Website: home-depot
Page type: cart
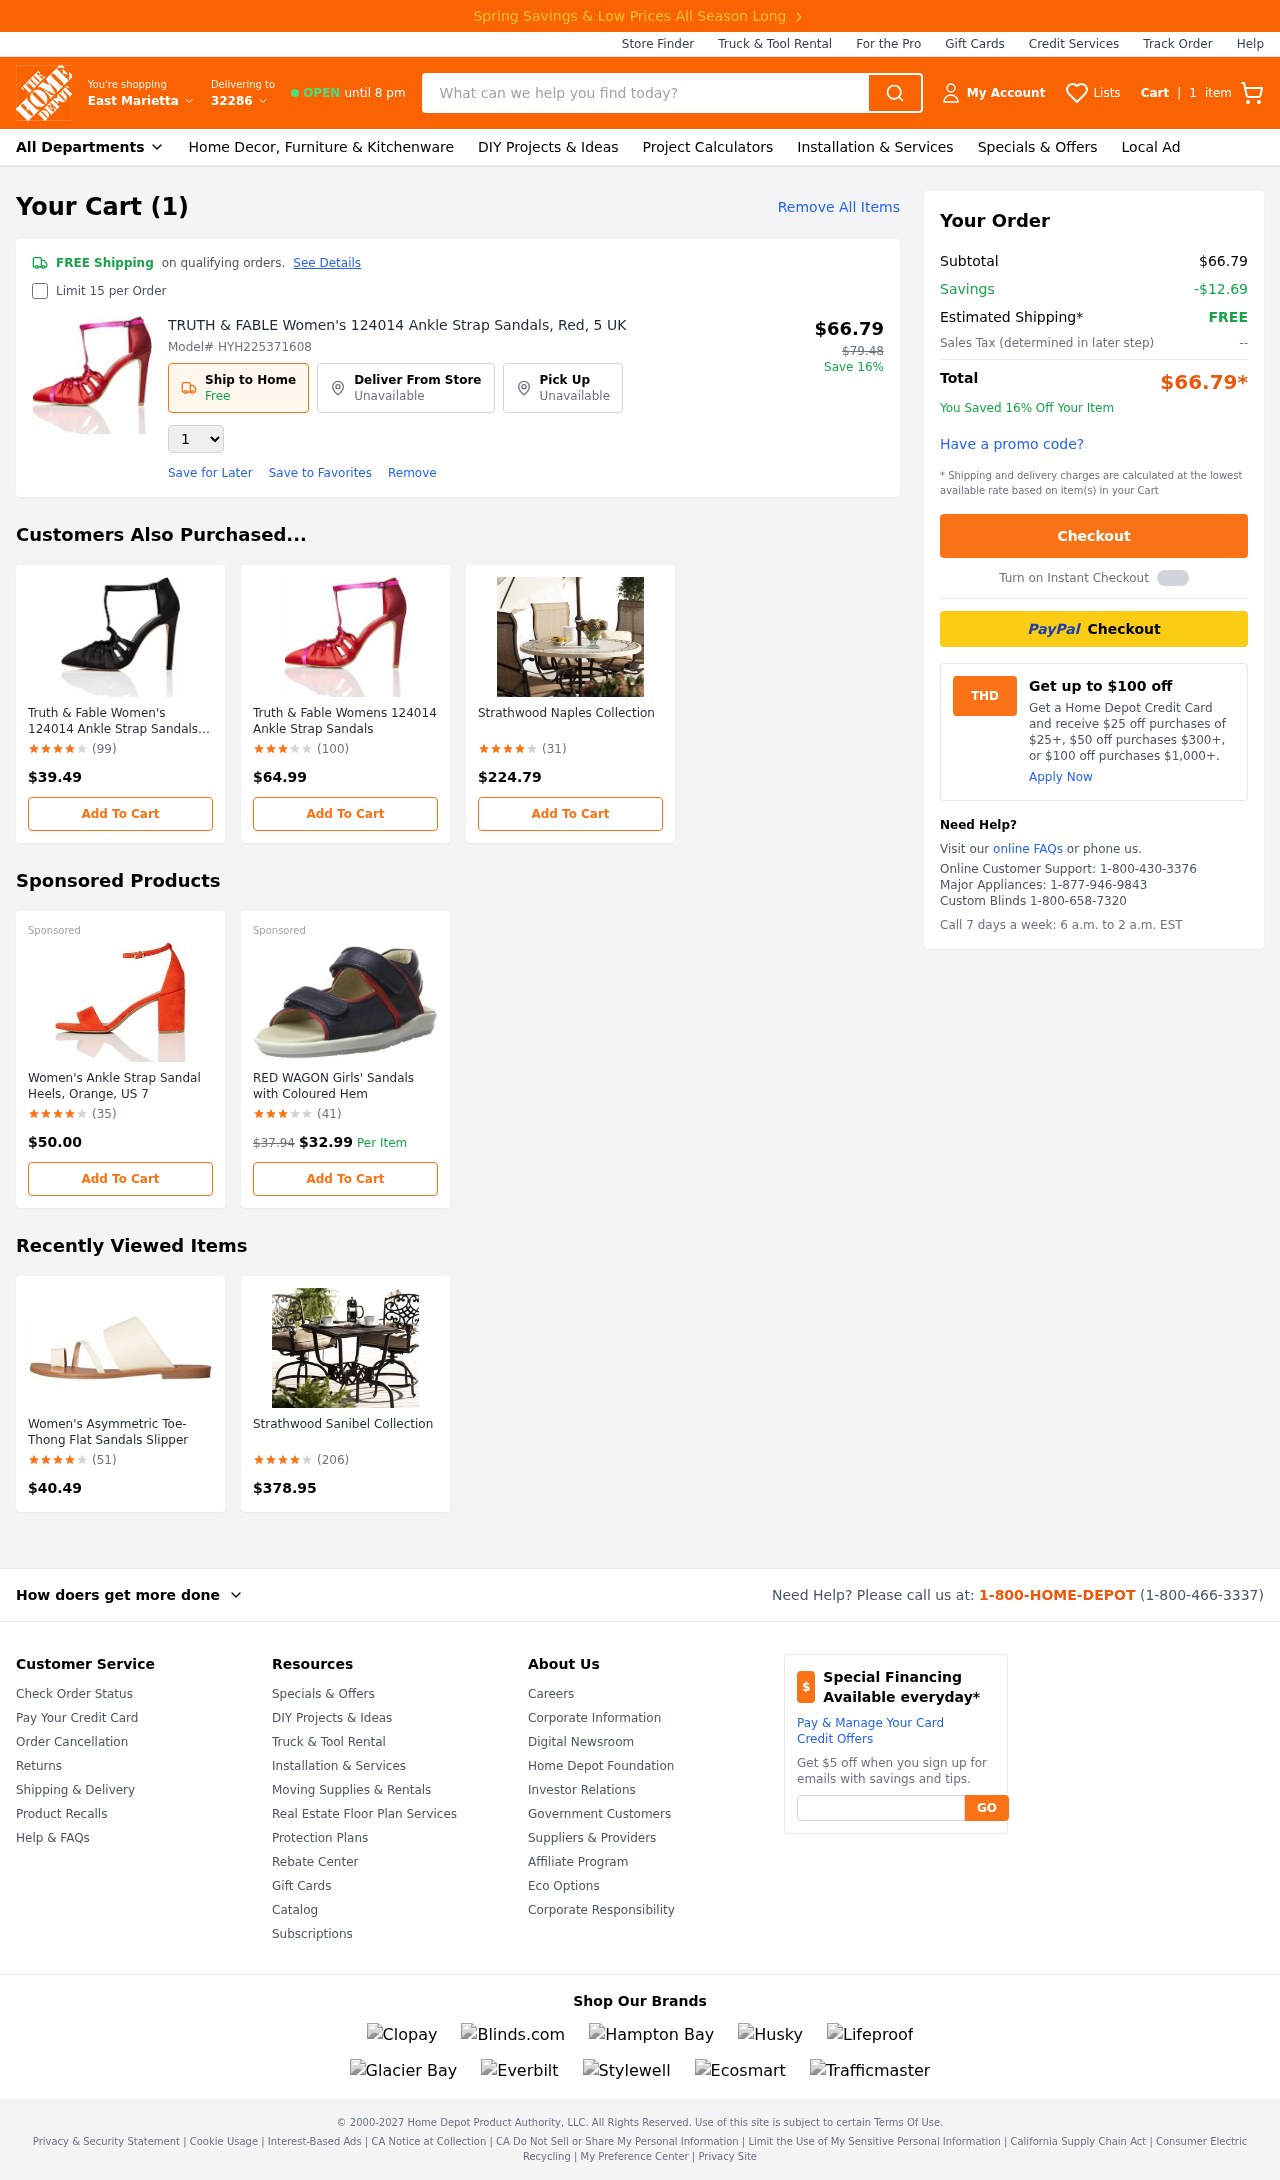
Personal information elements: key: PII_POSTCODE
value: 32286
Product elements: key: PRODUCT1_NAME
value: TRUTH & FABLE Women's 124014 Ankle Strap Sandals, Red, 5 UK
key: PRODUCT1_PRICE
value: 66.79
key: PRODUCT1_QUANTITY
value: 1
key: PRODUCT2_NAME
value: Truth & Fable Women's 124014 Ankle Strap Sandals, Black, 8 us
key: PRODUCT2_NUM_RATINGS
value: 99
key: PRODUCT2_PRICE
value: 39.49
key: PRODUCT2_RATING
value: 4.5
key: PRODUCT3_NAME
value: Truth & Fable Womens 124014 Ankle Strap Sandals
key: PRODUCT3_NUM_RATINGS
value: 100
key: PRODUCT3_PRICE
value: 64.99
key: PRODUCT3_RATING
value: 3.5
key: PRODUCT4_NAME
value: Strathwood Naples Collection
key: PRODUCT4_NUM_RATINGS
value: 31
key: PRODUCT4_PRICE
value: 224.79
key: PRODUCT4_RATING
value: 4.3
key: PRODUCT5_NAME
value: Women's Ankle Strap Sandal Heels, Orange, US 7
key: PRODUCT5_NUM_RATINGS
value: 35
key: PRODUCT5_PRICE
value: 50
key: PRODUCT5_RATING
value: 4.3
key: PRODUCT6_NAME
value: RED WAGON Girls' Sandals with Coloured Hem
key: PRODUCT6_NUM_RATINGS
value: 41
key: PRODUCT6_PRICE
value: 32.99
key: PRODUCT6_RATING
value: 3.9
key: PRODUCT7_NAME
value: Women's Asymmetric Toe-Thong Flat Sandals Slipper
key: PRODUCT7_NUM_RATINGS
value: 51
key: PRODUCT7_PRICE
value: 40.49
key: PRODUCT7_RATING
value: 4.3
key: PRODUCT8_NAME
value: Strathwood Sanibel Collection
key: PRODUCT8_NUM_RATINGS
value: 206
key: PRODUCT8_PRICE
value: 378.95
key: PRODUCT8_RATING
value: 4.5
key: PRODUCT1_ORIGINAL_PRICE
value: $79.48
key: PRODUCT6_ORIGINAL_PRICE
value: $37.94
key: PRODUCT_MODEL_NUMBER
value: HYH225371608
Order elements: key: ORDER_NUM_ITEMS
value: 1
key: ORDER_SUBTOTAL
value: $66.79
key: ORDER_SAVINGS
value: -$12.69
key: ORDER_TOTAL
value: $66.79*
Search elements: key: HEADER_SEARCH
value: What can we help you find today?